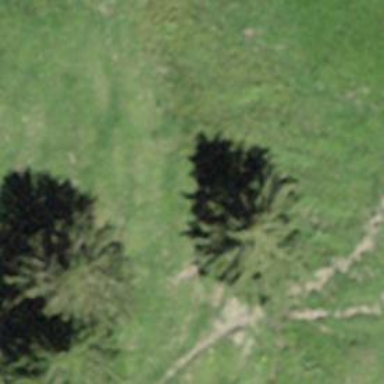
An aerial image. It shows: Needle-leaved tree in nature.